Question: I've got a DataGrid, which is quite simple as far as DataGrids go. For some reason or other, the headers are not aligned with the rest of the data, as shown in the screenshot below:

I've searched the internet but cannot seem to find a solution for it. Here is my DataGrid code:
'''
Grid>
<DataGrid Name="dgAttributes"
ItemsSource="{Binding itemsSource}"
AutoGenerateColumns="False"
CanUserAddRows="False"
CanUserDeleteRows="False"
CanUserReorderColumns="False"
CanUserResizeColumns="False"
CanUserResizeRows="False"
CanUserSortColumns="False"
>
<DataGrid.Columns>
<DataGridTextColumn Width="Auto" IsReadOnly="True" Binding="{Binding Field}" Header="Fields"/>
<DataGridComboBoxColumn Width="95" IsReadOnly="False" Header="Order" ItemsSource="{Binding Source={StaticResource SortOrderProvider}}" SelectedItemBinding="{Binding SortBy, Mode=TwoWay}"/>
<DataGridCheckBoxColumn Width="Auto" IsReadOnly="False" Binding="{Binding GroupBy}" Header="Group By"/>
<DataGridComboBoxColumn Width="85" IsReadOnly="False" Header="Aggregate" ItemsSource="{Binding Source={StaticResource AggregateProvider}}" SelectedItemBinding="{Binding AggregateBy, Mode=TwoWay}"/>
<DataGridTextColumn Width="Auto" IsReadOnly="False" Binding="{Binding Having}" Header="Having"/>
<DataGridTextColumn Width="Auto" IsReadOnly="False" Binding="{Binding DisplayOrder}" Header="Display Order"/>
</DataGrid.Columns>
</DataGrid>
</Grid>
'''
It may also be worth mentioning that when I click on one of the Combobox cells, the headers align themselves properly.
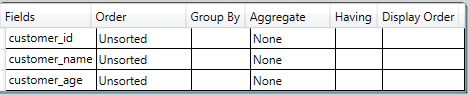
Answer: You are definitely having some style or something that is hiding the 'Select All' button of datagrid. Hence the columns are shifted to left a little.
Use this thread to get hold of that button in 'DataGrid.OnLoad' and check its 'Visibility' property.
<URL>
If its collpased/hidden, set the visibility to 'Visbility.Visible'. Or check its 'Width' being zero and set appropriate 'Width'.